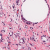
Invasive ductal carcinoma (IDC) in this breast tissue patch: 0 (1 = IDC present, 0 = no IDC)